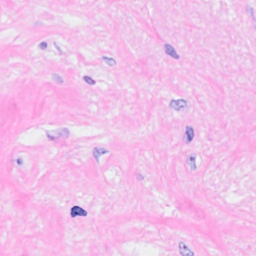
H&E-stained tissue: Breast